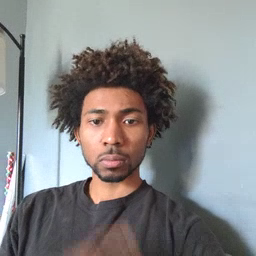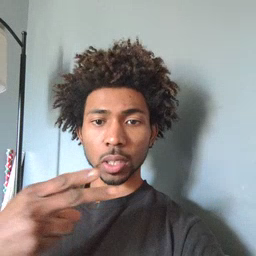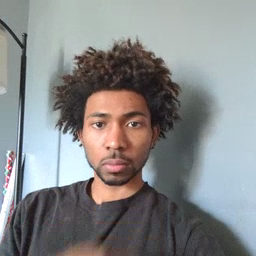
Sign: scissors